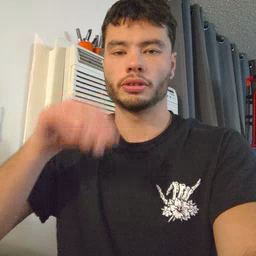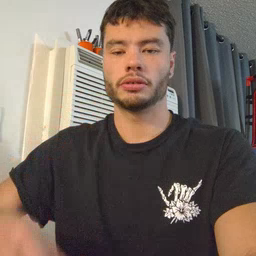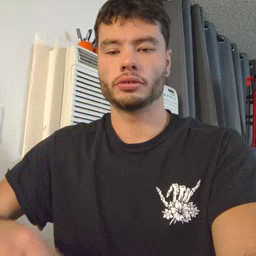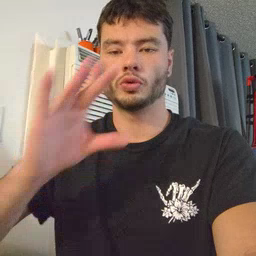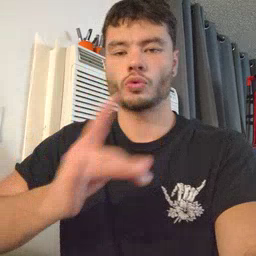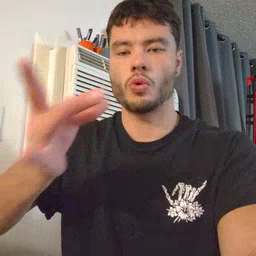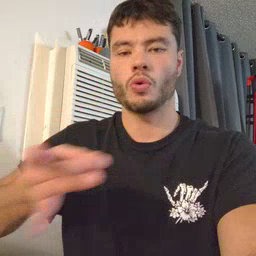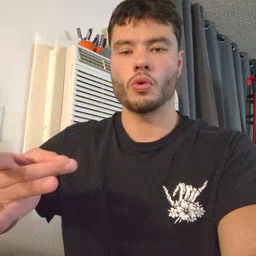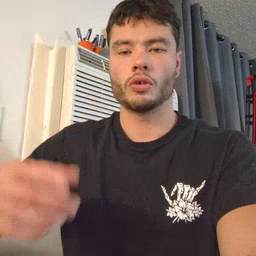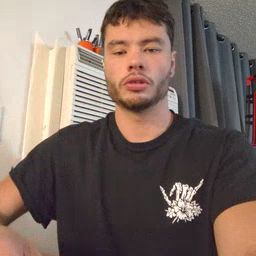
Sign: story